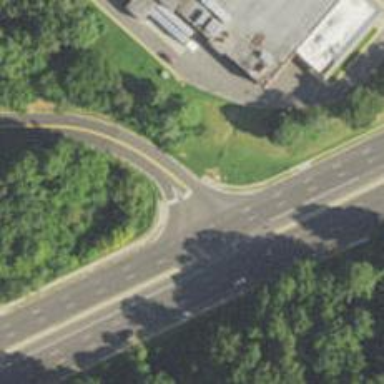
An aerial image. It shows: Unmarked road crossing.